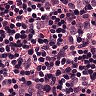
Metastatic tissue present: yes